Interaction volume radius: 5 \u00c5
Interaction volume height: 10 \u00c5
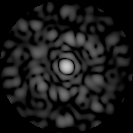
Disorder parameter: 0.8582